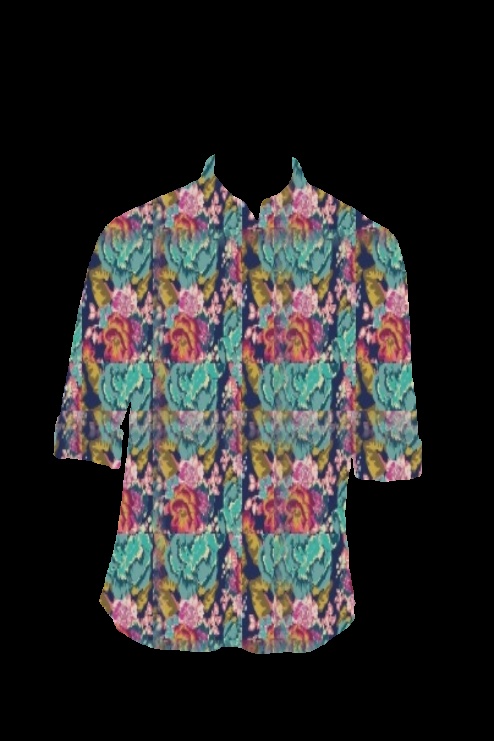
multi floral print button up tee